Question: '''
/// <summary>
/// Some Code PLS
/// </summary>
/// <param name="HKEY">0CurrentUser, 1LocalMachine, 2ClassesRoot, 3Users, 4CurrentConfig</param>
/// <param name="keypath">dqw</param>
/// <param name="keyname">dqwq</param>
/// <param name="keyvalue">dw1q</param>
/// <returns></returns>
public static void Create(int HKEY, string keypath, string keyname, int keyvalue)
'''
This is my code. I use in other project with "". I cant see summary other project. It's only shown in dll project.
This is in project:

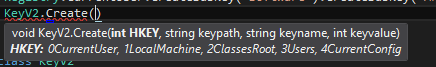
Answer: > I cant see summary other project
The visual reason for this is because your '<summary>' tags are empty, they will not show a summary.
'''
/// <summary>
/// IM EMPTY!!!
/// </summary>
/// <param name="HKEY">0CurrentUser, 1LocalMachine, 2ClassesRoot, 3Users, 4CurrentConfig</param>
/// <param name="keypath"></param>
/// <param name="keyname"></param>
/// <param name="keyvalue"></param>
/// <returns></returns>
'''
To fix this you need to include a summary (text) of the routine; you also need to include the summary of your arguments. For example:
'''
/// <summary>
/// My routine!
/// </summary>
/// <param name="HKEY">My HKEY</param>
/// <param name="keypath">The keypath</param>
/// <param name="keyname">The actual keyname</param>
/// <param name="keyvalue">The value of the key</param>
public static void Create(int HKEY, string keypath, string keyname, int keyvalue)
'''
Another thing worth checking is that you have an 'XML Documentation' file. If it's missing, there's no way to map them.
-> Right-click on the project and select Properties. In the properties dialog, select the Build tab, and check XML documentation file.
For more information, please visit <URL> on related documents.